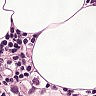
Metastatic tissue present: yes